Question: I would like to place axis text the appropriate horizontal bars in a 'ggplot2' plot. Below is as far as I have gotten, with the plotting code afterwards. The data is at the bottom of this question.
, aside from the ever-present "what code would accomplish the goal better", are (1) instead of my manually entering rectangle and text locations, how can R place them algorithmically, (2) how can R move the text in the rectangles to the far left (I tried with calculating a mid-point based on the number of characters in the text, but it doesn't work)?

For the plotting I created the sequence variable instead of struggling with 'as.numeric(as.character(risks)'.
'''
ggplot(plotpg19, aes(x = sequence, y = scores)) +
geom_bar(stat = "identity", width = 0.4) +
coord_flip() +
labs(x = "", y = "") +
theme_bw() +
theme(axis.text.y = element_blank(), axis.ticks.y = element_blank()) +
geom_rect(data=plotpg19, aes(xmin= seq(1.5, 8.5, 1),
xmax= seq(1.8, 8.8, 1), ymin=0, ymax=30), fill = "white") +
geom_text(data=plotpg19, aes(x=seq(1.6, 8.6, 1), y= nchar(as.character(risks))/2, label=risks, size = 5, show_guide = FALSE)) +
guides(size = FALSE)
'''
Below is the data.
'''
plotpg19 <- structure(list(risks = structure(c(8L, 7L, 6L, 5L, 4L, 3L, 2L,
1L), .Label = c("Other", "Third parties/associates acting on our behalf",
"Rogue employees", "Lack of understanding by top executives",
"Lack of anti-bribery/corruption training or awareness within the business",
"Geographic locations in which the company operates", "Industries/sector(s) in which the company operates",
"Inadequate resources for anti-bribery/corruption compliance activities"
), class = "factor"), scores = c(15, 28, 71, 16, 5, 48, 55, 2
), sequence = 1:8), .Names = c("risks", "scores", "sequence"), class = "data.frame", row.names = c(NA,
-8L))
'''
This question gave me some guidance. <URL>
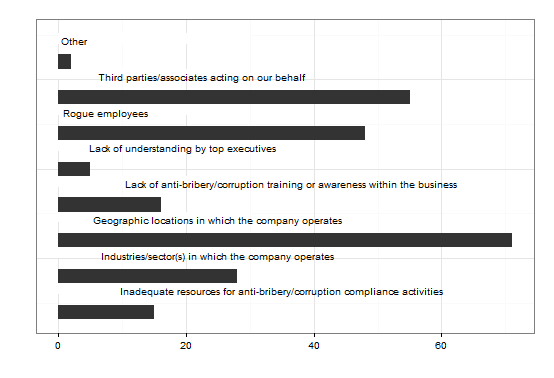
Answer: I do not understand why your are plotting white 'geom_rect'. For the second question, setting 'y=0' in the 'aes' of 'geom_text' and adding 'hjust=0' (start the text at precisely y) works. I adjusted the x parameter so that the text are plotted halfway through bars :
'''
library(dplyr)
plotpg19 <- mutate(plotpg19, xtext = sequence + 0.55)
library(ggplot2)
ggplot(plotpg19, aes(x = sequence, y = scores)) +
geom_bar(stat = "identity", width = 0.4) +
coord_flip() +
labs(x = "", y = "") +
theme_bw() +
theme(axis.text.y = element_blank(), axis.ticks.y = element_blank()) +
geom_text(data = plotpg19,
aes(x = xtext, y = 0, label = risks, size = 5, show_guide = FALSE),
hjust = 0, vjust = 1) +
guides(size = FALSE)
'''